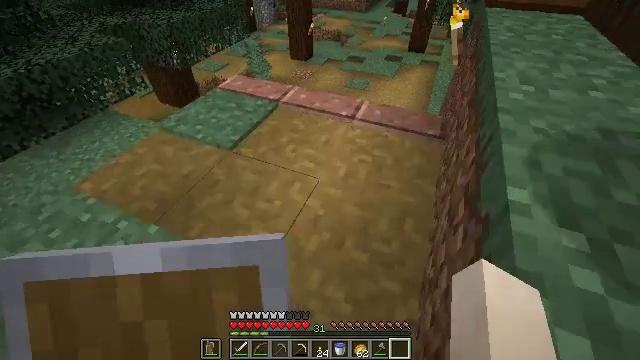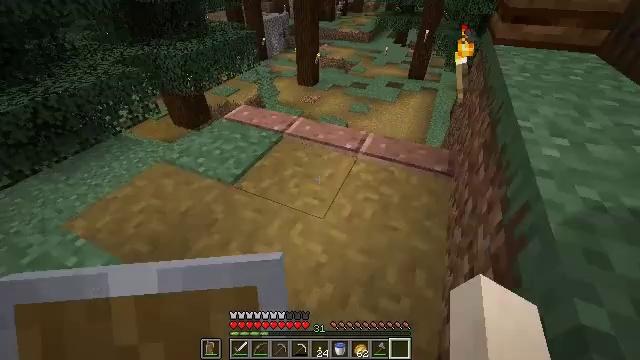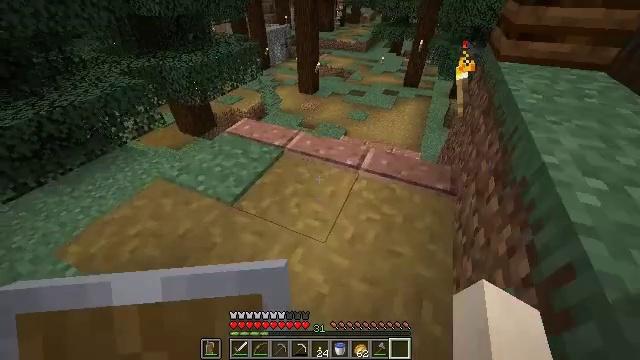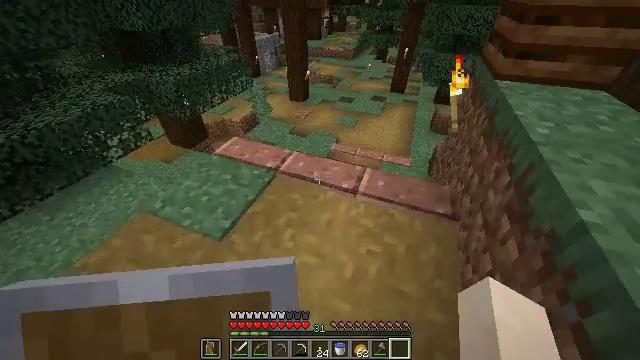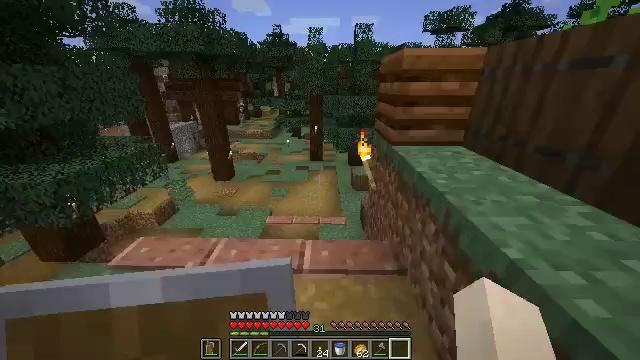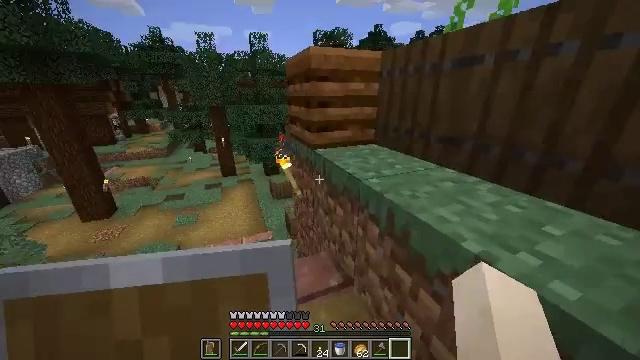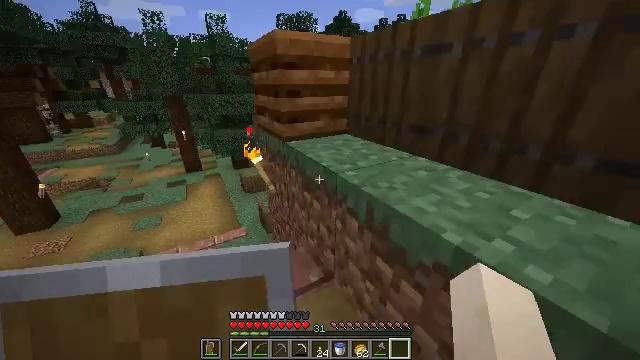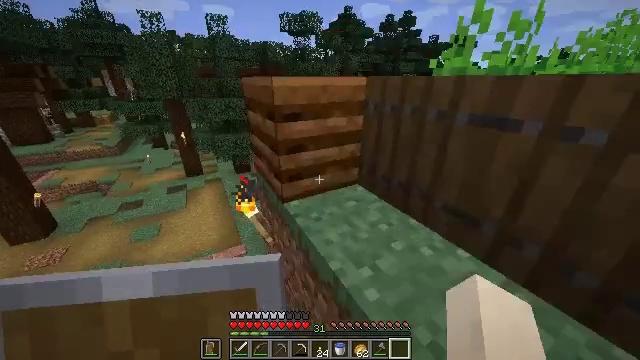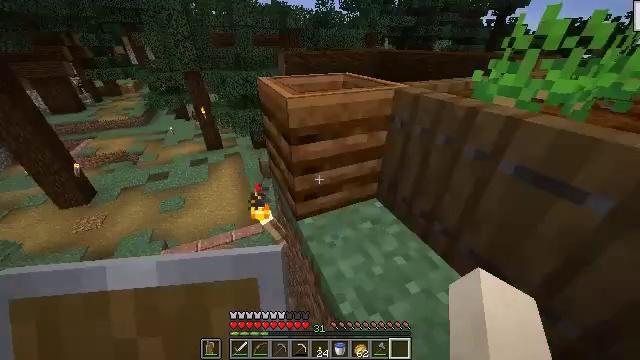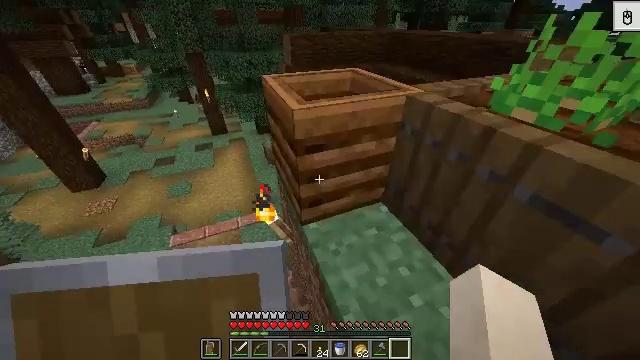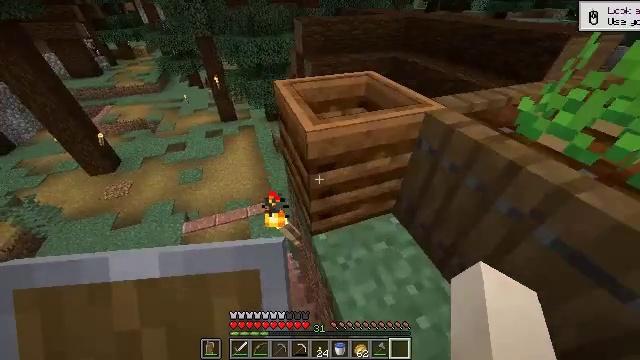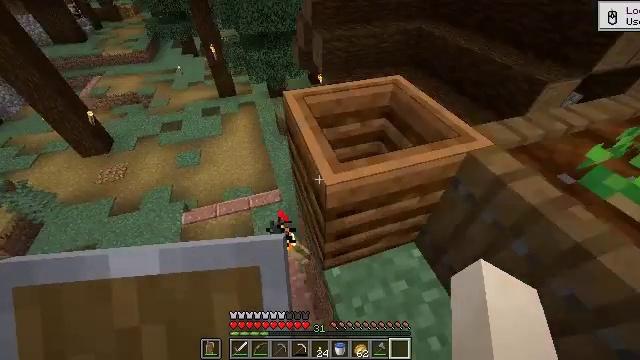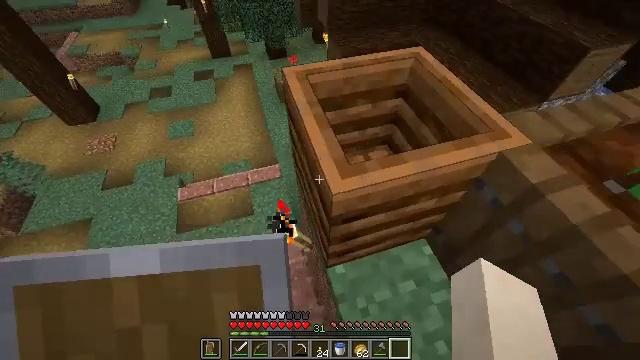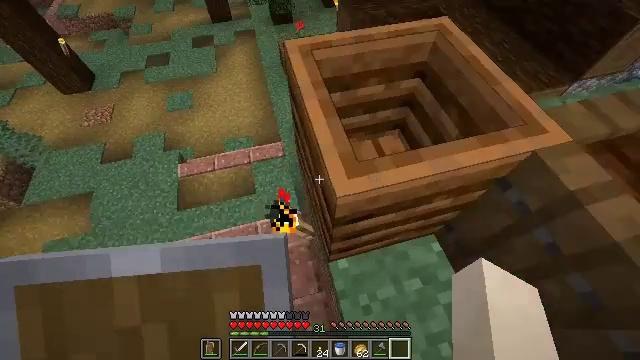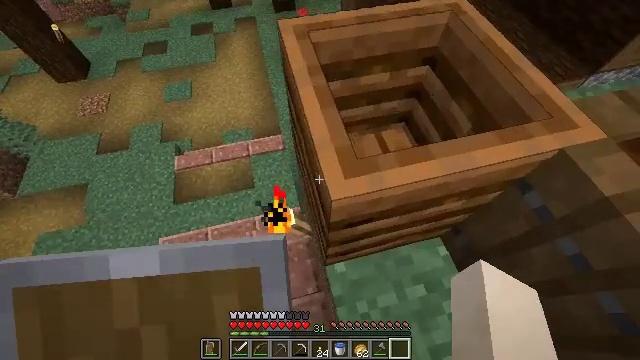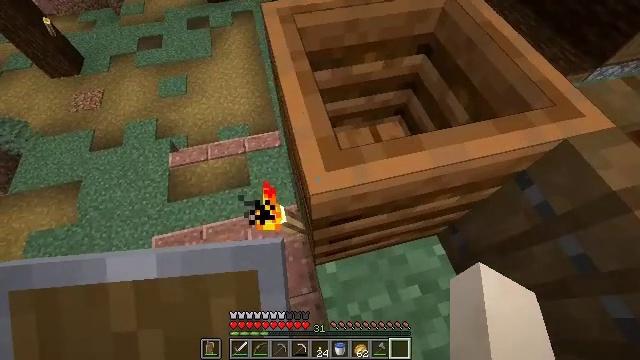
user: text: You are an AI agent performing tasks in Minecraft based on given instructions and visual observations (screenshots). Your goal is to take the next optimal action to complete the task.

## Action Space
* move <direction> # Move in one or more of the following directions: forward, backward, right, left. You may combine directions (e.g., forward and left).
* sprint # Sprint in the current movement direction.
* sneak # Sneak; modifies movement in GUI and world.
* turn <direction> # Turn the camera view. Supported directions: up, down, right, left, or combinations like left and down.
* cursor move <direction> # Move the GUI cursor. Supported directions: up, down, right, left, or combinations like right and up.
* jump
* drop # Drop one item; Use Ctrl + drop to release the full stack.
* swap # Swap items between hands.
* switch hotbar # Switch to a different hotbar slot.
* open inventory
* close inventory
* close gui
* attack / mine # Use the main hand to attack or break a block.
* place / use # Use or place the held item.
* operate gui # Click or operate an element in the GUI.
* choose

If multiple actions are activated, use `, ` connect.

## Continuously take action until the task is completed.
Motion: motion action
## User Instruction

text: Break the composter to recycle it.
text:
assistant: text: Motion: move forward, sprint, turn left and up
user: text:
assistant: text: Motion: move forward
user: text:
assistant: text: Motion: move forward, turn right
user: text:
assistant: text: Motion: move forward, turn right and up
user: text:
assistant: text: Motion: move forward, turn right and up
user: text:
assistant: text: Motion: move forward, turn right and down
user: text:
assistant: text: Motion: move forward, jump
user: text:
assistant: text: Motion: move forward and move right, turn left and down, jump
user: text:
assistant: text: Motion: move forward and move right, turn left and down, jump
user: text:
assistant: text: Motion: move forward and move right, turn left and down, jump
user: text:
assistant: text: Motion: move forward and move right, turn left and down, jump
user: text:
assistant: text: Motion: move right, turn left and down
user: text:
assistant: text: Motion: turn left and down
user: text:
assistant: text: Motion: turn down
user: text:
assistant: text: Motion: no_op
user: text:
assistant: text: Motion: no_op
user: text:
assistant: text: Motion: no_op
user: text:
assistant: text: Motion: no_op
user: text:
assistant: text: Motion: no_op
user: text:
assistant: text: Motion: no_op
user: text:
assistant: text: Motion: switch to hotbar 4
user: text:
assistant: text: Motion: switch to hotbar 4
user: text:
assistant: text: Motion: no_op
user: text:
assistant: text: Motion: no_op
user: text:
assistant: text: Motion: no_op
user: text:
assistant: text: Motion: no_op
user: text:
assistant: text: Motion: no_op
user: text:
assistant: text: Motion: no_op
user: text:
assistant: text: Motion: no_op
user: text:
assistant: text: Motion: no_op